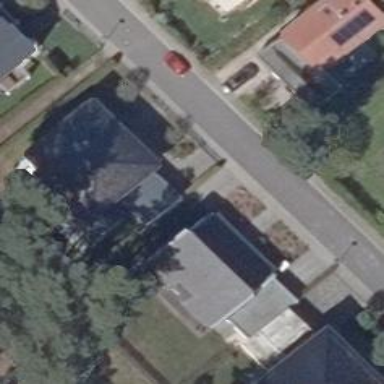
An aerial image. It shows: Simple and straightforward house.